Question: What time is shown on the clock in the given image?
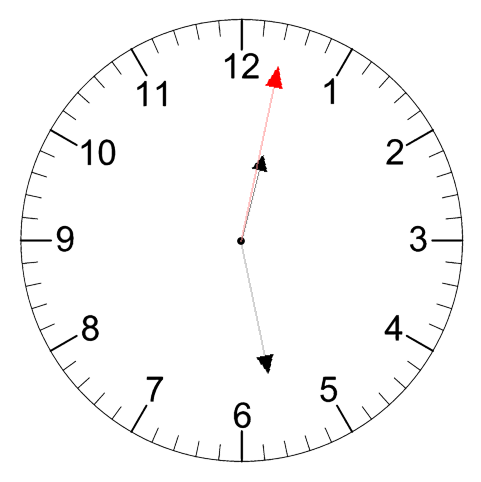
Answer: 12:28:02